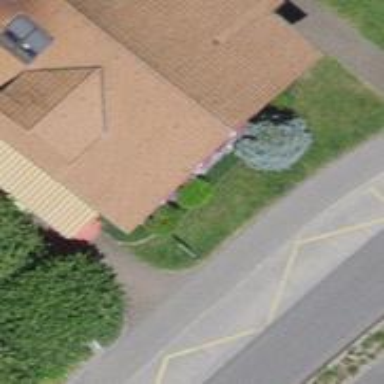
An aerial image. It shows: Café.